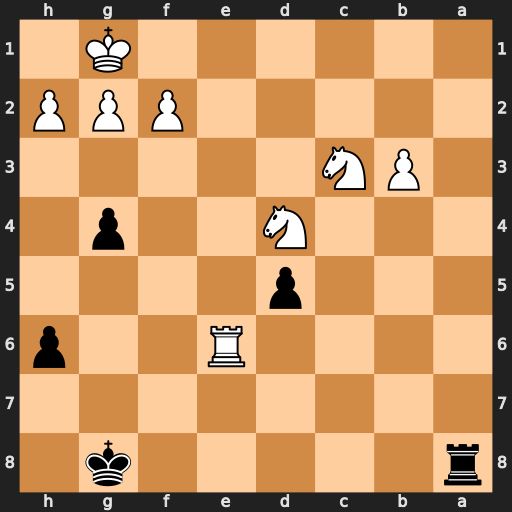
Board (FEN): r5k1/8/4R2p/3p4/3N2p1/1PN5/5PPP/6K1
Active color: b
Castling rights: -
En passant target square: -
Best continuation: Ra1+ Nb1 Rxb1+ Re1 Rxe1#